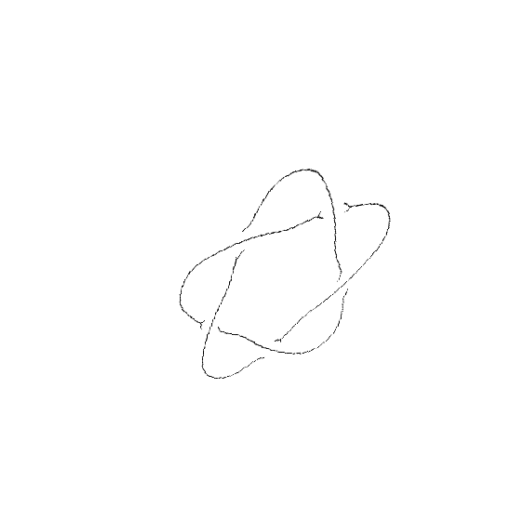
Crossing number: 5